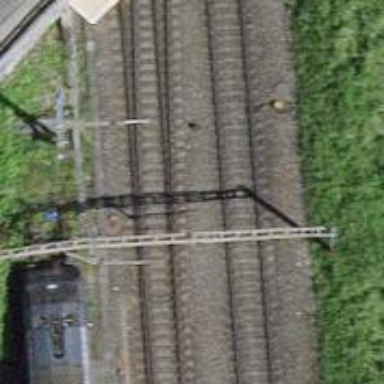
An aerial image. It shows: Single railway track with electrification through contact line.